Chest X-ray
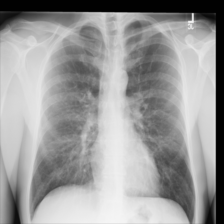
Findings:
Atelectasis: negative
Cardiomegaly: negative
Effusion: negative
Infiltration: negative
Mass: negative
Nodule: negative
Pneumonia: negative
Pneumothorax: negative
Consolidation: negative
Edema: negative
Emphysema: negative
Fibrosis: negative
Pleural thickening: negative
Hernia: negative